Aerial crown-view tile of a tropical tree (Barro Colorado Island, Panama), acquired 20250915:
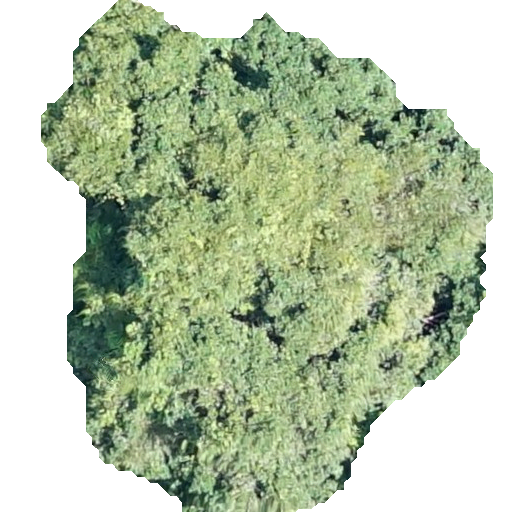
Species: Prioria copaifera
GBIF accepted scientific name: Prioria copaifera
Crown area: 240.495 m²